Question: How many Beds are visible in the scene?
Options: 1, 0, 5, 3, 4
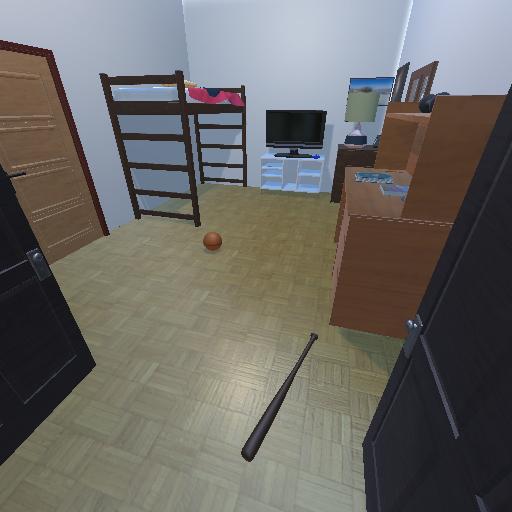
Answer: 1